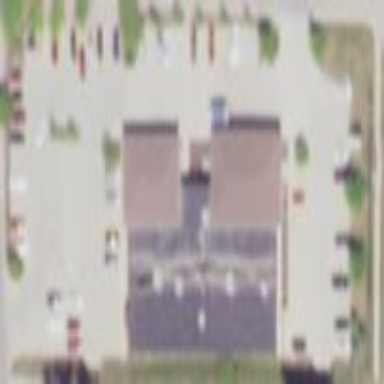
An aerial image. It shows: Healthcare clinic.